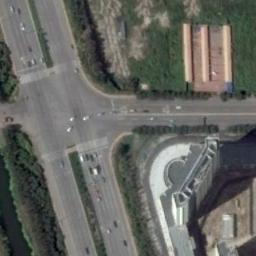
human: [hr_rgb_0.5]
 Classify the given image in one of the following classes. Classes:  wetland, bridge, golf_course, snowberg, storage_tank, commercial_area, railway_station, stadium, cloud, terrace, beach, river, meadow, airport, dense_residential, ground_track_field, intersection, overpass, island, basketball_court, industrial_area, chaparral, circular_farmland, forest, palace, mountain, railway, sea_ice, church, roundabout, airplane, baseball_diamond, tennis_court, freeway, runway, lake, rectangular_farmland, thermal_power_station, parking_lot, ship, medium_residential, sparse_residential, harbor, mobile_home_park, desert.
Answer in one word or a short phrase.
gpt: intersection